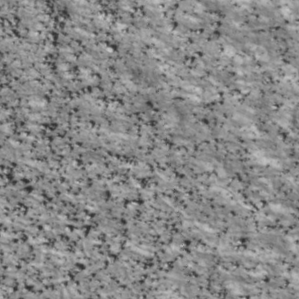
Label: non_frost